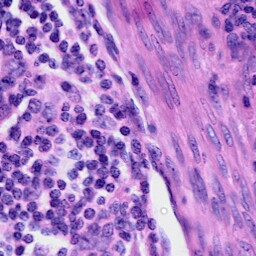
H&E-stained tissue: Cervix